Question: I would like to use a dropdown (spinner) in my actionbar, like in the image below. But I'm wondering about the backwards compatibility ('android < 3' ).

Is there any kind of native backwards compatibility, like with the menu-items in the action bar, or is using a 3rd party library (like <URL> my only option?
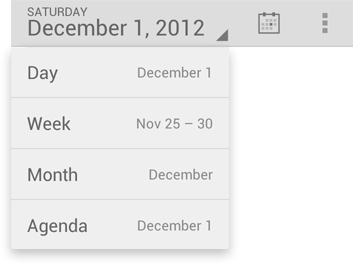
Answer: Both <URL> and ActionBarSherlock support drop-down list navigation. However, configuring it requires an 'ActionBar', so you will need one of those two backports.